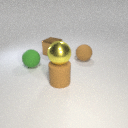
large green rubber sphere in front of large brown rubber sphere